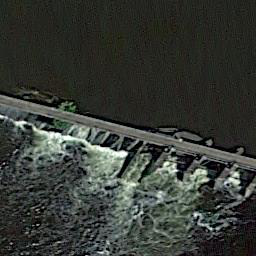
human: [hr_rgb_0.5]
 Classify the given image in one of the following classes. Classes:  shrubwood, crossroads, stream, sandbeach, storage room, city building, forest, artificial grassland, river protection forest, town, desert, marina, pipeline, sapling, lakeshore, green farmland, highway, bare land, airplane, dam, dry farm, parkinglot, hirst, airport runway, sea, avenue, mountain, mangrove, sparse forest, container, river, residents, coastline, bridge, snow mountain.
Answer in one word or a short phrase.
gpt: dam